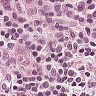
Metastatic tissue present: no